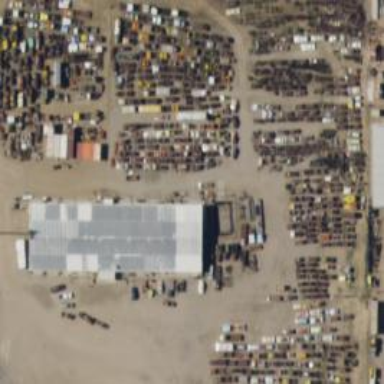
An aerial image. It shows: Scrap yard situated in industrial area.